Field crop: maize
Growth stage: 2
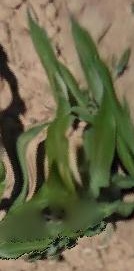
Species: maize